Interaction volume radius: 5 \u00c5
Interaction volume height: 30 \u00c5
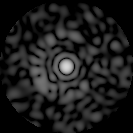
Disorder parameter: 0.8126